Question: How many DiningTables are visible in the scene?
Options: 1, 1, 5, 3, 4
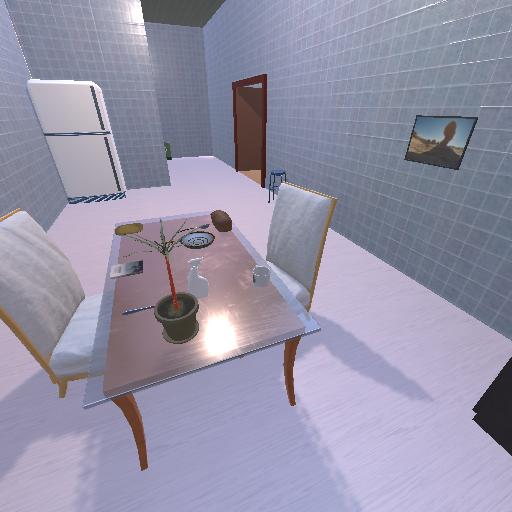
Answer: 1